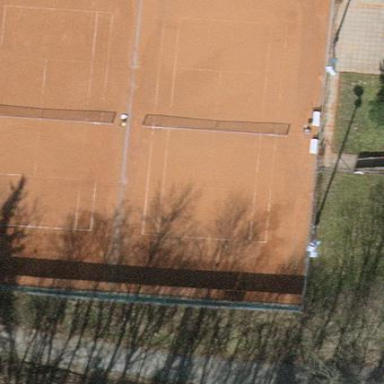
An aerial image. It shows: Tennis court on pitch.